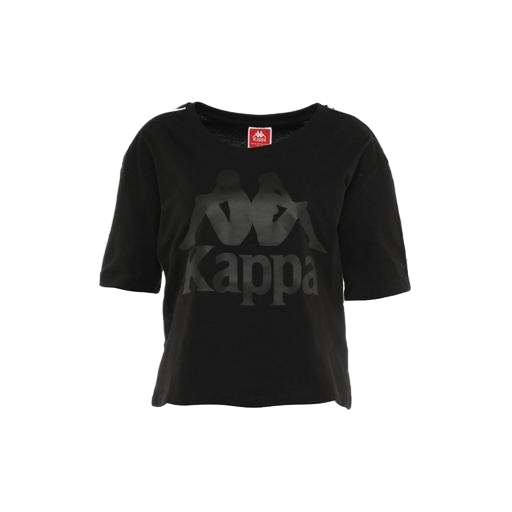
black women's academy kims top, mid t-shirt, black logo-print top, white background